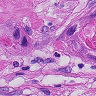
Metastatic tissue present: yes